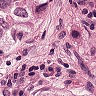
Metastatic tissue present: yes